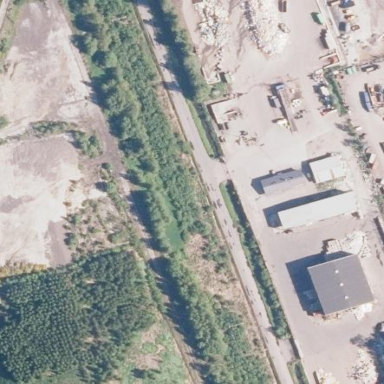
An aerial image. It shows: Recycling center for various types of waste.